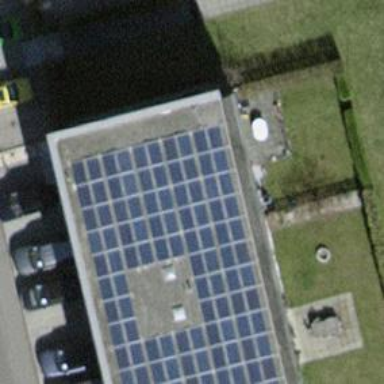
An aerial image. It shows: Solar photovoltaic panel generator placed on roof.